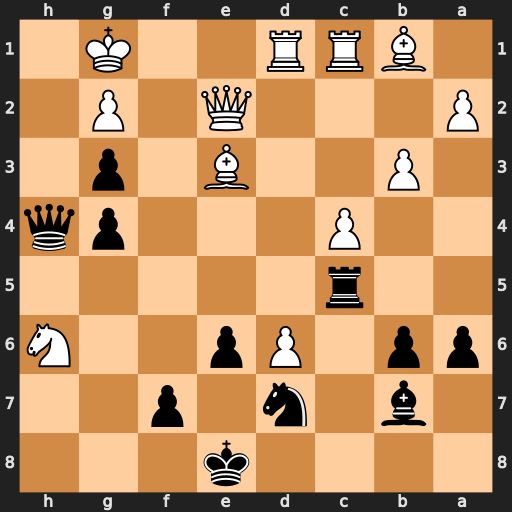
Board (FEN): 4k3/1b1n1p2/pp1Pp2N/2r5/2P3pq/1P2B1p1/P3Q1P1/1BRR2K1
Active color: b
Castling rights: -
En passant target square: -
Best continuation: Rh5 Kf1 Qh1+ Bg1 Rxh6